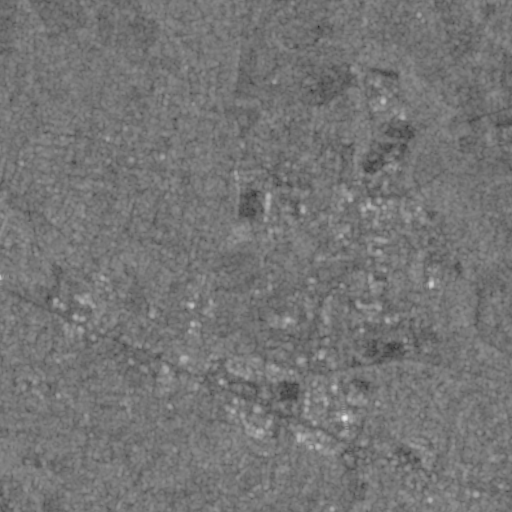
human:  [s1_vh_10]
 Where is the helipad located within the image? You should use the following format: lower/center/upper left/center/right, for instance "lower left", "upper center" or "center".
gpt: The helipad is located in the center of the image.
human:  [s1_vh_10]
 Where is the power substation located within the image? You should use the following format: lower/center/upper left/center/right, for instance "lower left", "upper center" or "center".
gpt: The power substation is located in the lower center of the image.
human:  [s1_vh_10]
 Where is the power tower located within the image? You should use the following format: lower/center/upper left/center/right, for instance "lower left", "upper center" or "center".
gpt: The power tower is located in the lower left of the image.
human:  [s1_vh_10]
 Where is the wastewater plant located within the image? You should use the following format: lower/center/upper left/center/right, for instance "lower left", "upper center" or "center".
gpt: The wastewater plant is located in the center right of the image.
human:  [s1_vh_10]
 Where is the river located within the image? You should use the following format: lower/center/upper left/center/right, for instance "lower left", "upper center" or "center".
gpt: The river is located in the right of the image.
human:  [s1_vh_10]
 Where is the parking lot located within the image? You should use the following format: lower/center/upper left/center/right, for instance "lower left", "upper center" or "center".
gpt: There is no parking lot in the image.

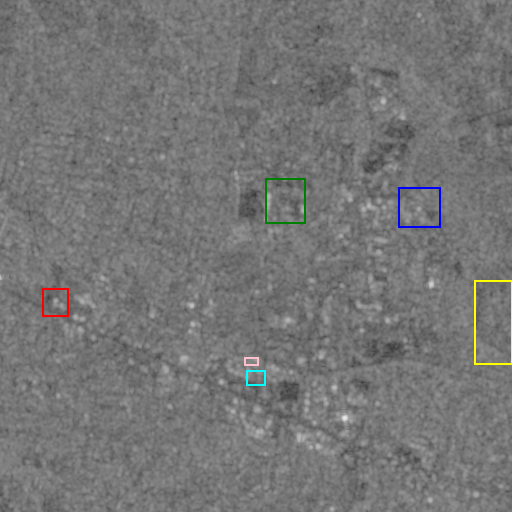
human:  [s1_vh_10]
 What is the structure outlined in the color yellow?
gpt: The structure outlined in yellow is a park.
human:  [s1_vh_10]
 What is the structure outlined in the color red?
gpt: The structure outlined in red is a parking lot.
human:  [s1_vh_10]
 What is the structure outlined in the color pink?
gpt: The structure outlined in pink is a power substation.
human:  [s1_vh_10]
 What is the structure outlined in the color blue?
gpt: The structure outlined in blue is a wastewater plant.
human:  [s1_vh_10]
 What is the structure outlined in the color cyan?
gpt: The structure outlined in cyan is a building.
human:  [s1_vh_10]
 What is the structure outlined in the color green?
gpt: The structure outlined in green is a building.
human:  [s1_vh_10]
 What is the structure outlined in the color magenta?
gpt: There is no magenta outline.